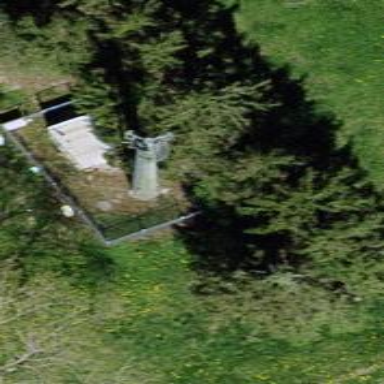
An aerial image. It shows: Mast structure.